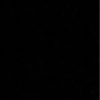
Label: dusty